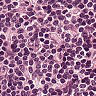
Metastatic tissue present: no